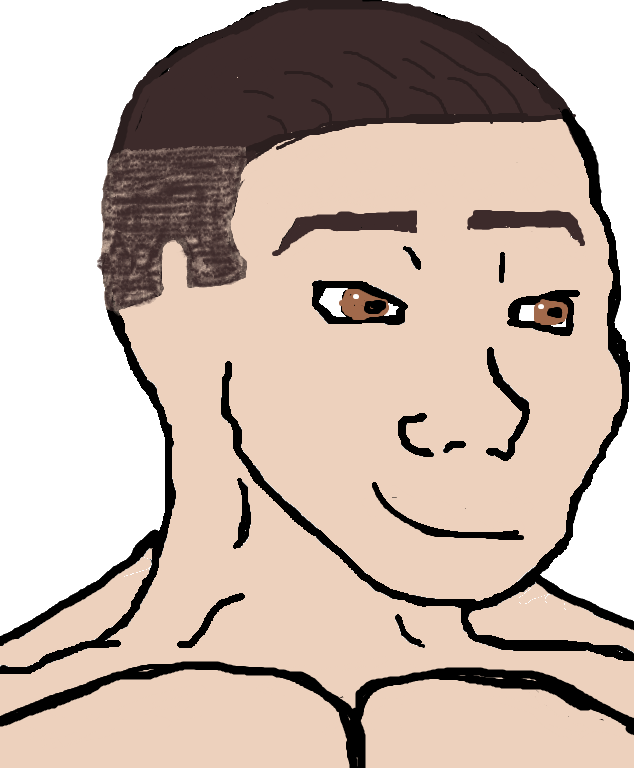
Label: 5_Stronkjak